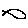
Label: fish